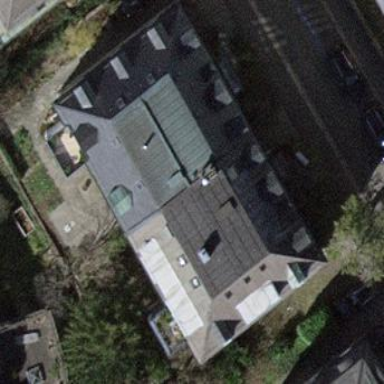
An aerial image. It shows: Building with mansard roof positioned across. The roof shape is mansard.